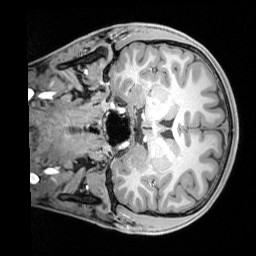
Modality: T1w
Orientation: coronal
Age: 21
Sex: male
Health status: healthy
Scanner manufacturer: siemens
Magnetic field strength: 3 T
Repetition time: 1.65 s
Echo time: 0.00182 s